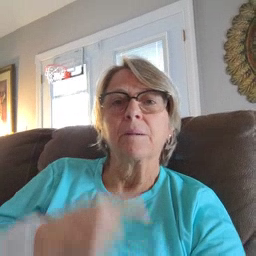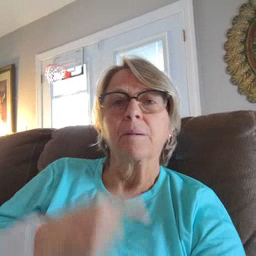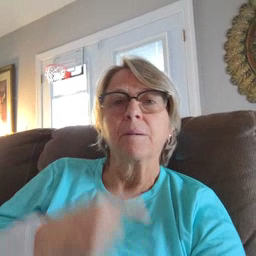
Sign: face